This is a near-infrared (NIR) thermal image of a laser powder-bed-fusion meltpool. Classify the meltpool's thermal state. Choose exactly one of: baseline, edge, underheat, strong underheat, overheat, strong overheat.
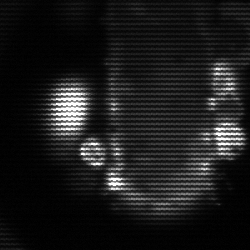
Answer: strong underheat